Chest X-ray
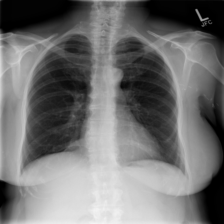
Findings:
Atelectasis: negative
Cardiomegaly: negative
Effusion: negative
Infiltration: positive
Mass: negative
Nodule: negative
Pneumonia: negative
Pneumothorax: negative
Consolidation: negative
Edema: negative
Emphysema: negative
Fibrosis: negative
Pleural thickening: negative
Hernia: negative